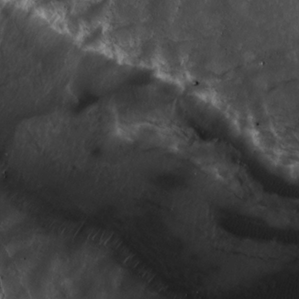
Label: non_frost